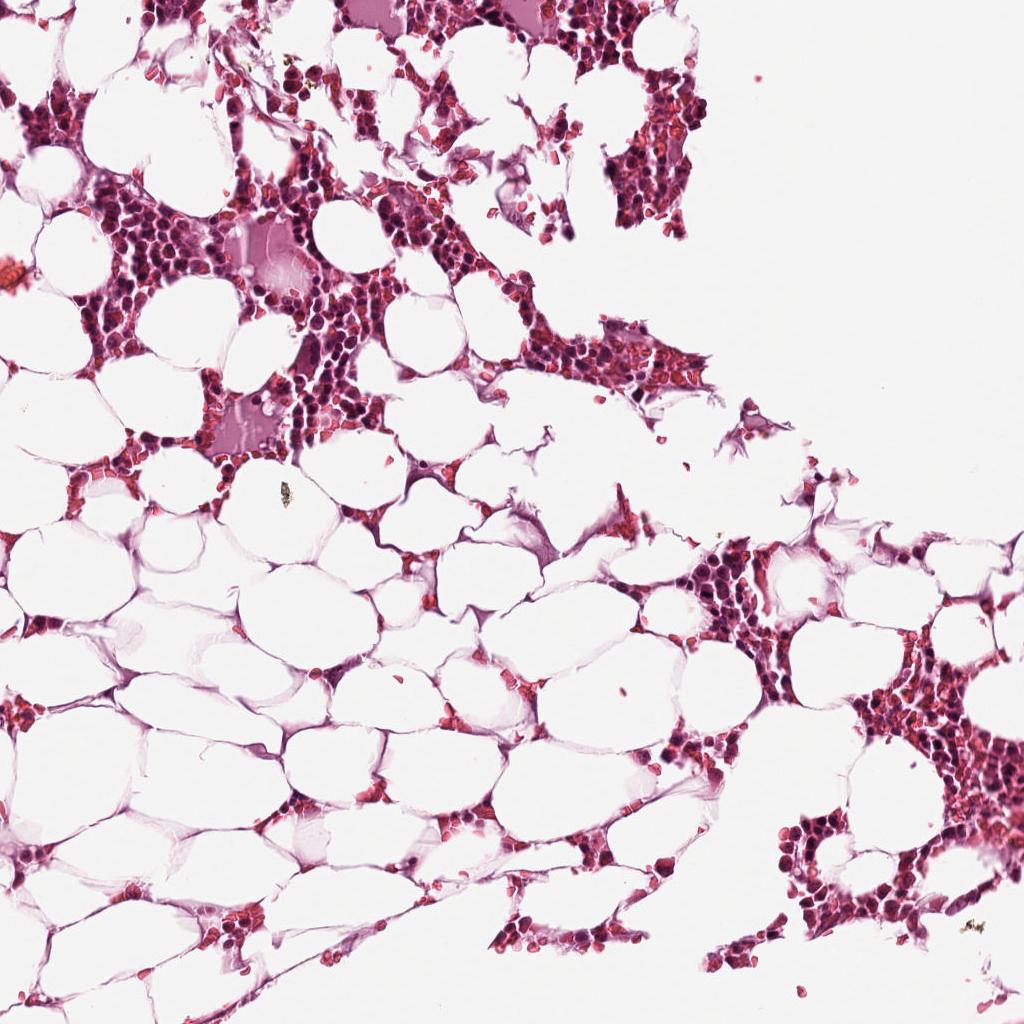
Label: Non-Tumor